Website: crate-barrel
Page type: account-selection
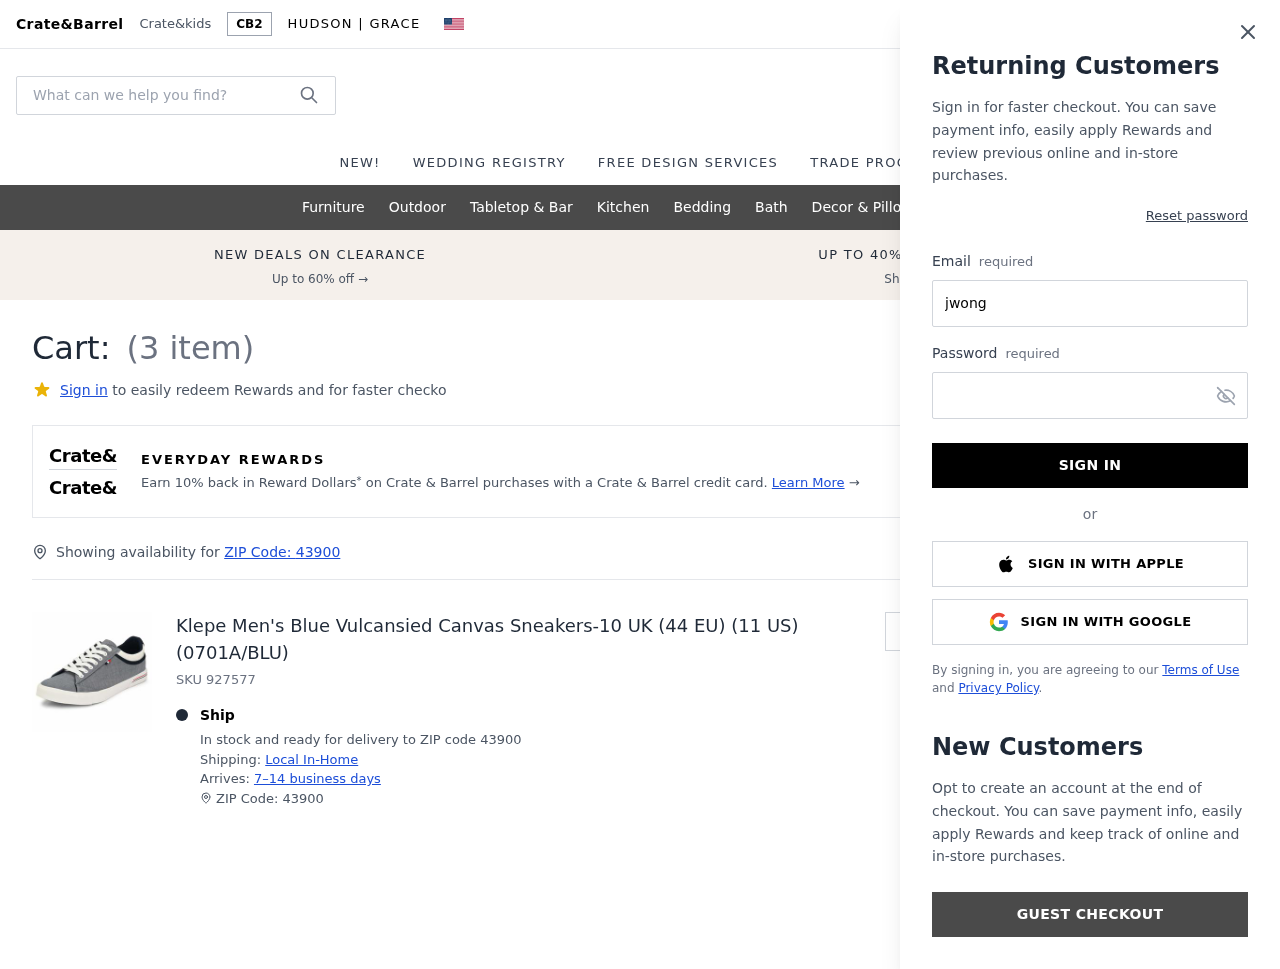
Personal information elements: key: PII_EMAIL
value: jwong@gmail.com
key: PII_POSTCODE
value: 43900
Product elements: key: PRODUCT1_NAME
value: Klepe Men's Blue Vulcansied Canvas Sneakers-10 UK (44 EU) (11 US) (0701A/BLU)
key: PRODUCT1_QUANTITY
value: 3
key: PRODUCT1_SKU
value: SKU 927577
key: PRODUCT1_ORIGINAL_PRICE
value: $69.99
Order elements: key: ORDER_NUM_ITEMS
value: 3
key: ORDER_SUBTOTAL
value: $167.97
Search elements: key: HEADER_SEARCH
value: What can we help you find?